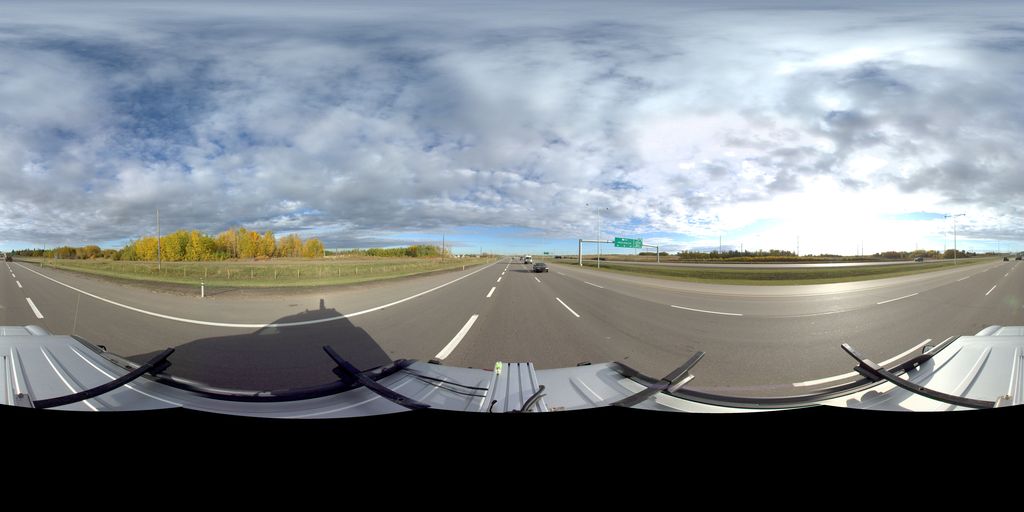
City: edmonton